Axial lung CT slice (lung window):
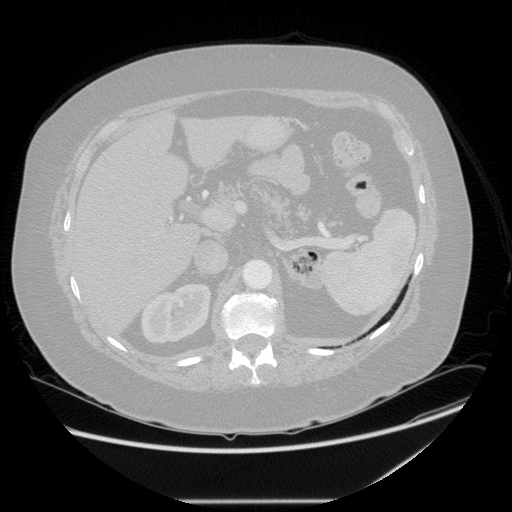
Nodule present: no